Aerial crown-view tile of a tropical tree (Barro Colorado Island, Panama), acquired 20241014:
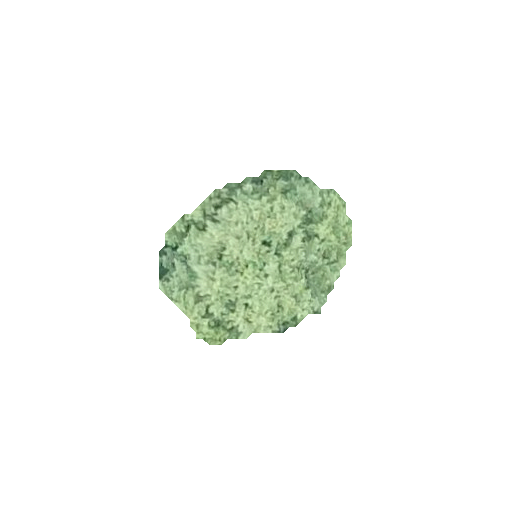
Species: Quararibea stenophylla
GBIF accepted scientific name: Quararibea stenophylla
Crown area: 37.421 m²